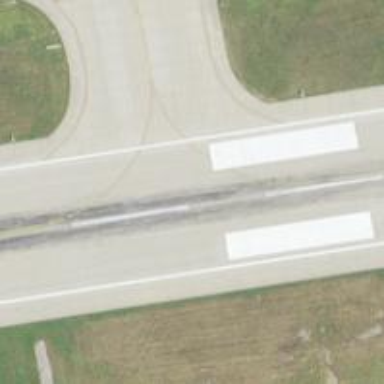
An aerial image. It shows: Image of taxiway at airport.